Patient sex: M
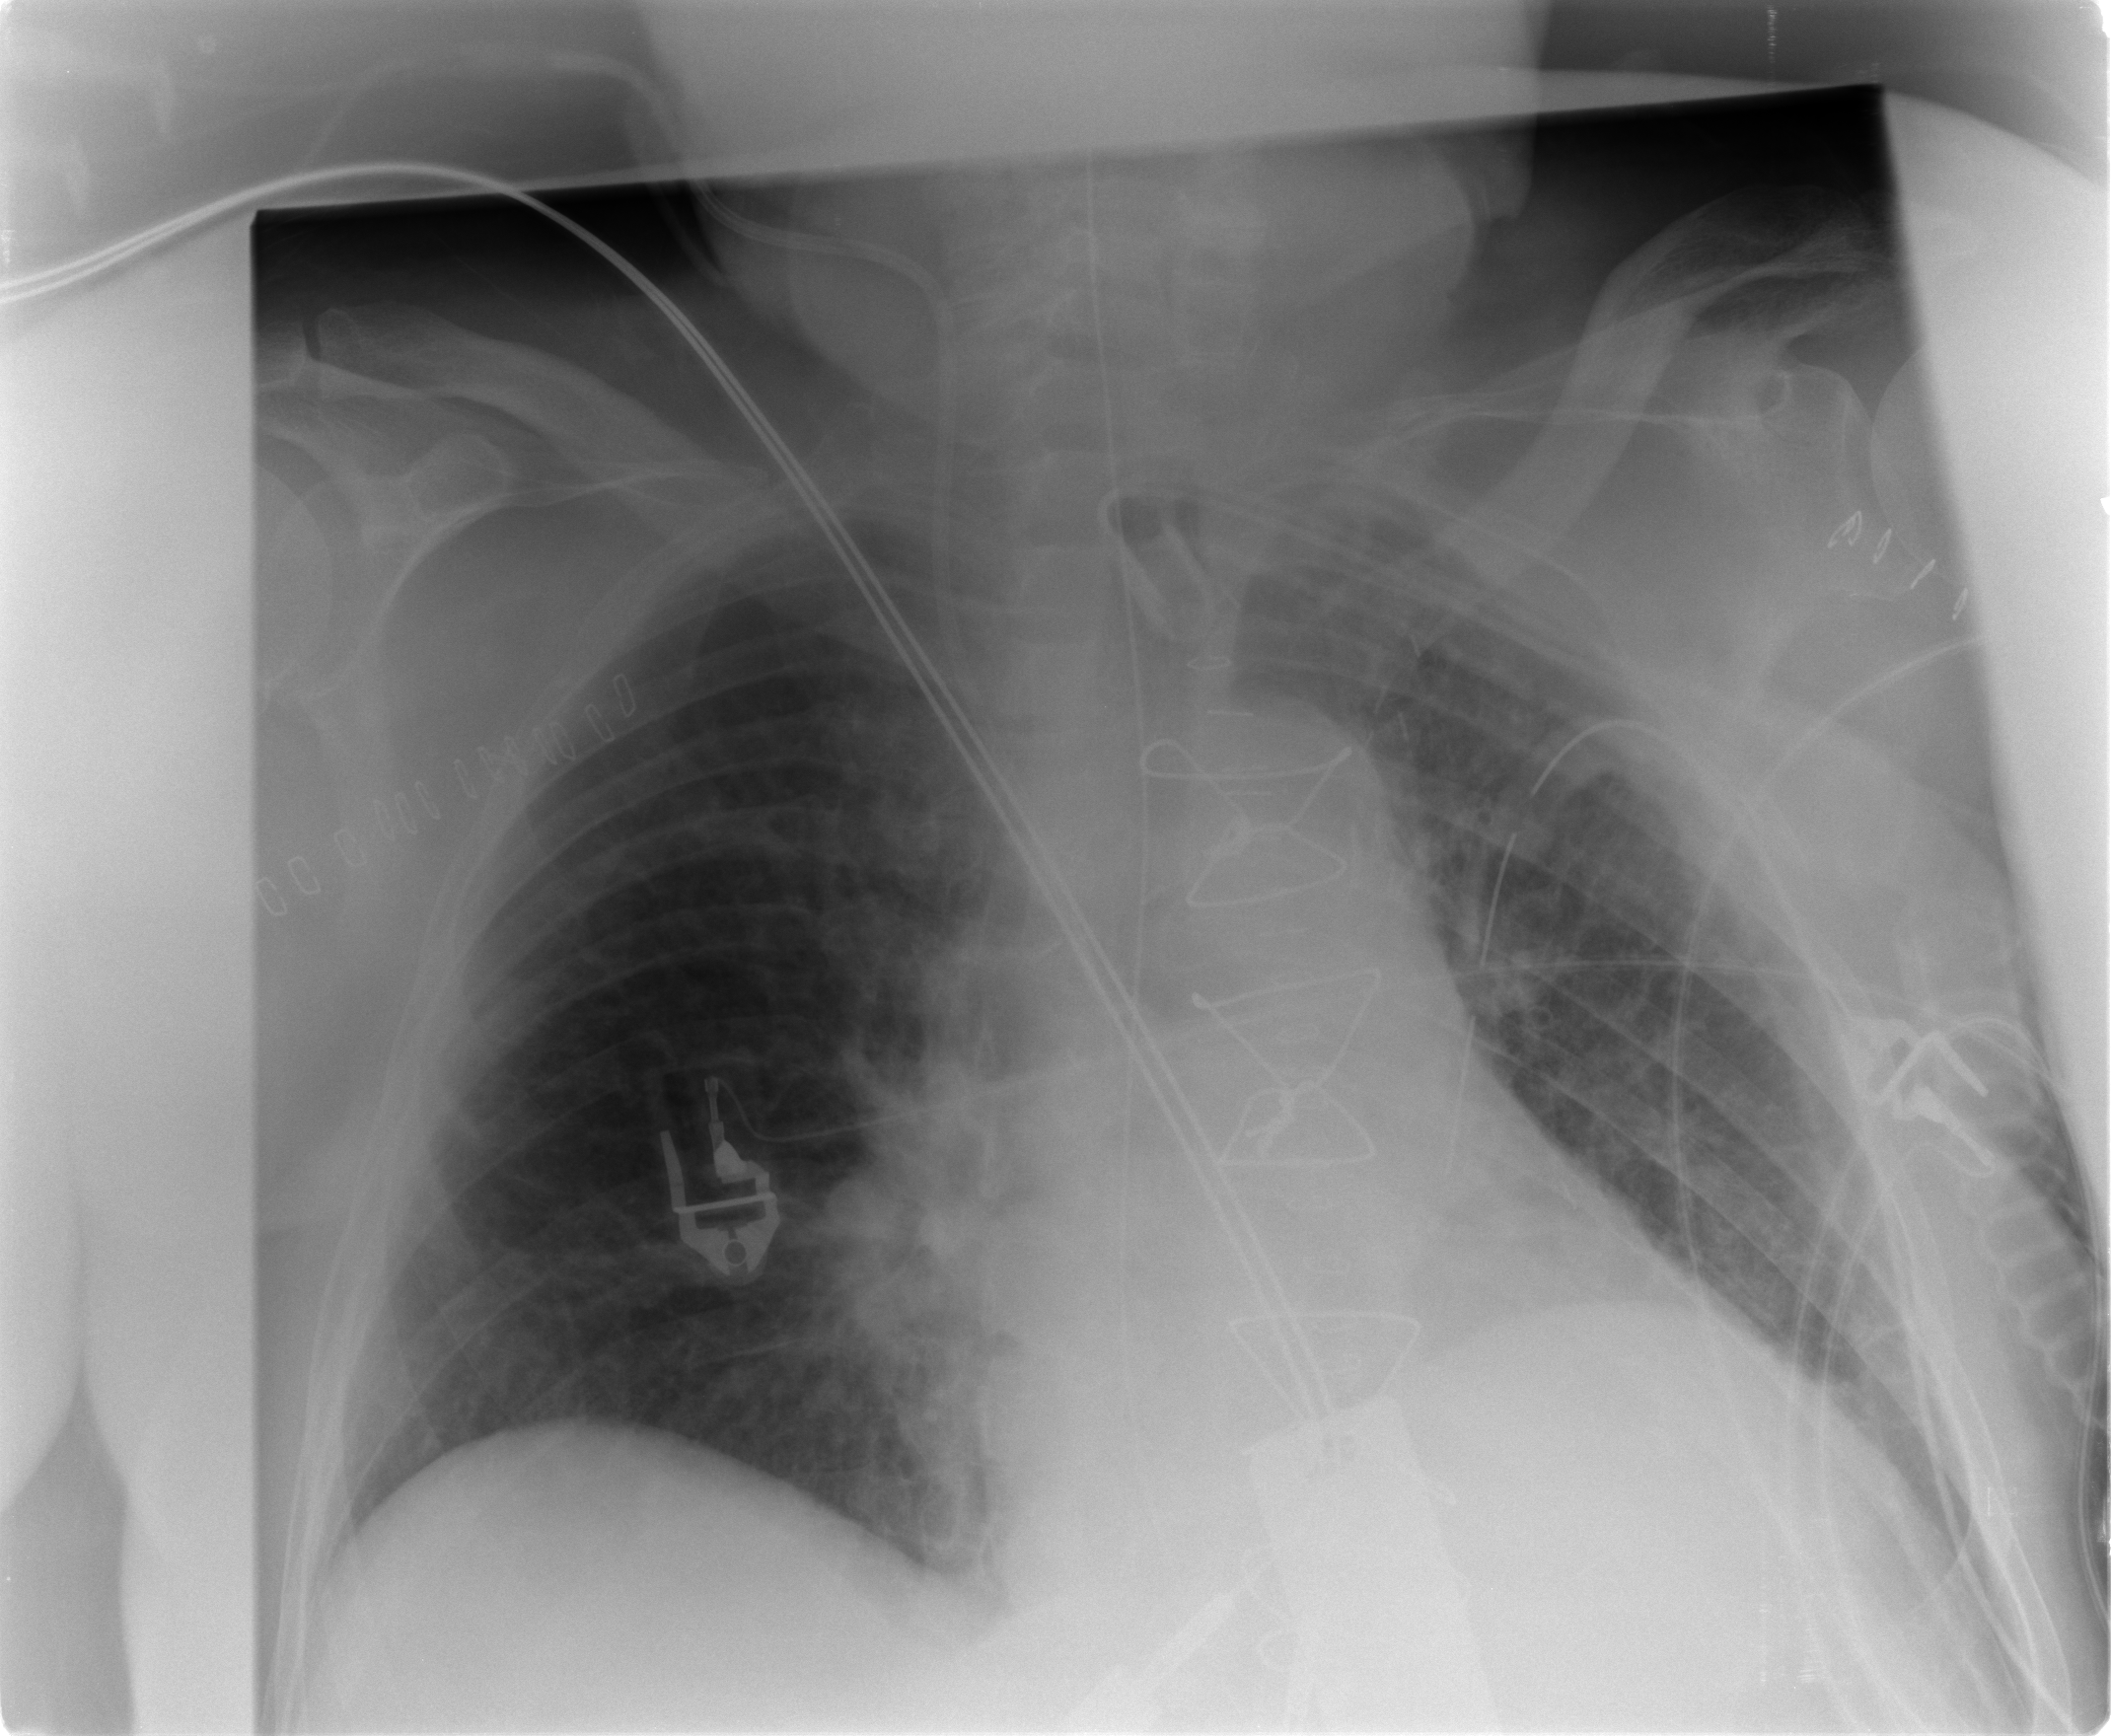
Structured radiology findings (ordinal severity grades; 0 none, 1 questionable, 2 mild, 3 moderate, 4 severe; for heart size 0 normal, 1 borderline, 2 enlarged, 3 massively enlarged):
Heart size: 0
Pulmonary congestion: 2
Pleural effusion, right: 0
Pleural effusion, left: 0
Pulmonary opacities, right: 0
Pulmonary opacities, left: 0
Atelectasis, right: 0
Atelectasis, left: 2